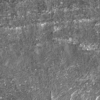
Label: not_dusty